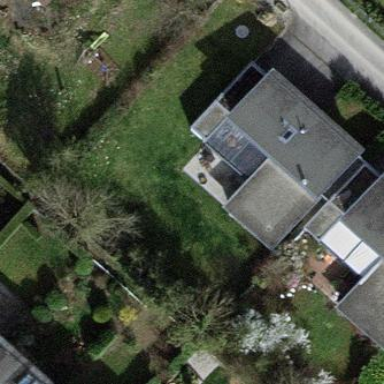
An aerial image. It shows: Garden surrounded by fence.